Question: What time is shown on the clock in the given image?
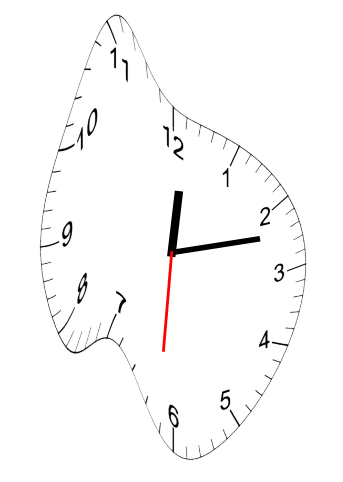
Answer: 12:12:31